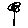
Label: flower